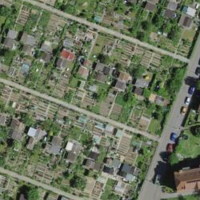
EUNIS habitat code: 53
Species observed at this site:
Cephalanthera damasonium